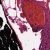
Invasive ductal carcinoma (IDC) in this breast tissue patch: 0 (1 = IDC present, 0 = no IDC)